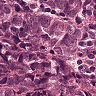
Metastatic tissue present: yes